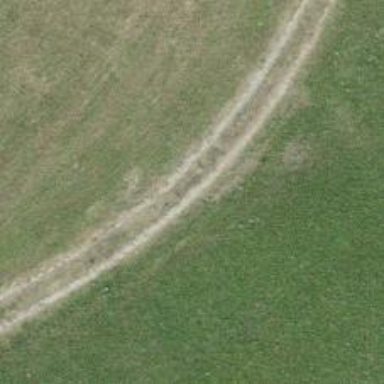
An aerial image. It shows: Track with grade3 tracktype.